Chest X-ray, PA view. Patient: 39 years old, sex M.
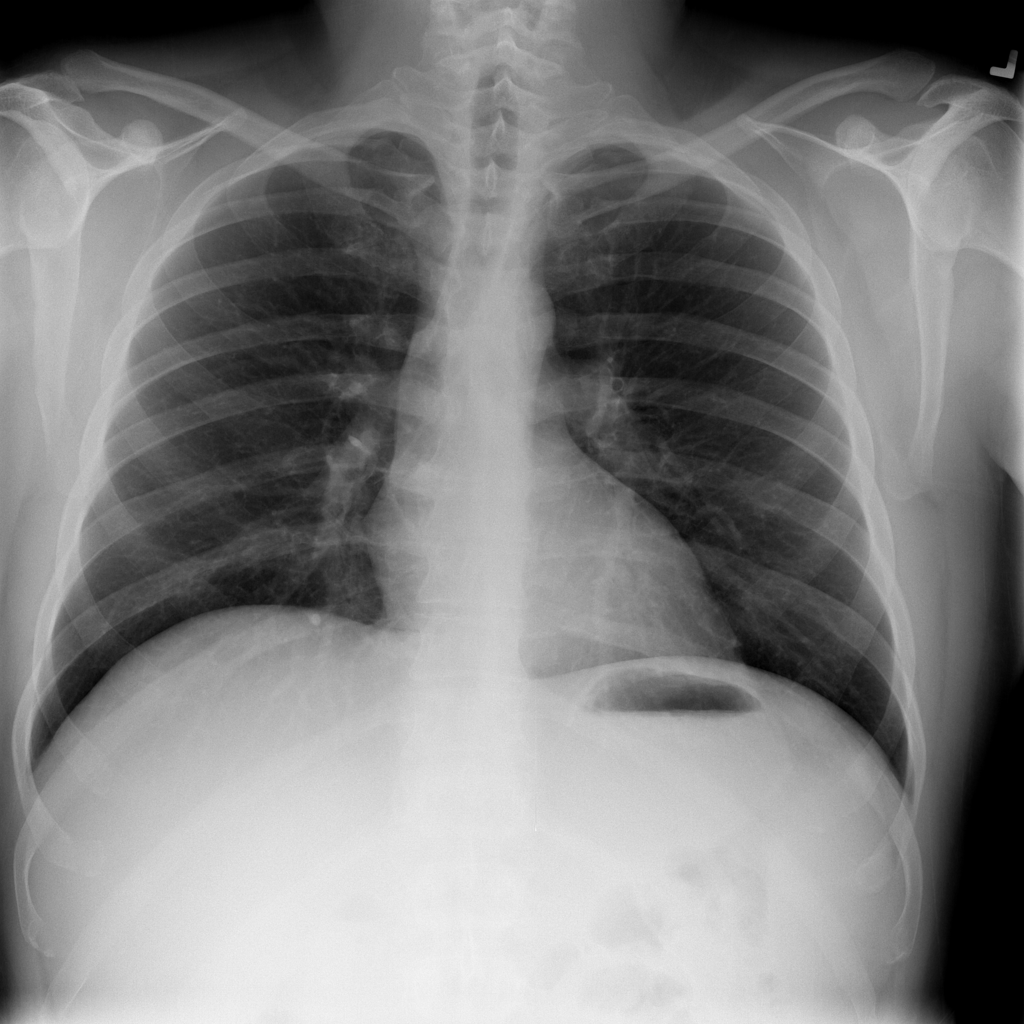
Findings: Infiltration